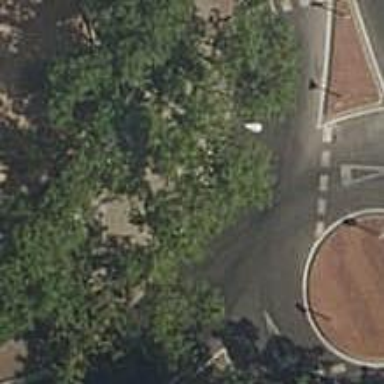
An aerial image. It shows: Residential road with asphalt surface leading up to roundabout.